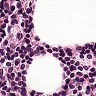
Metastatic tissue present: no